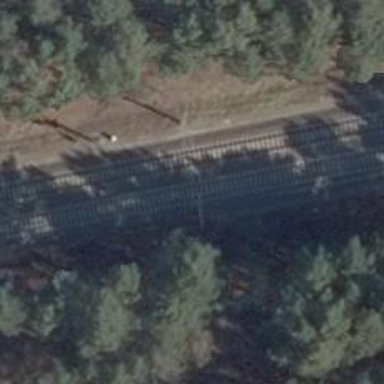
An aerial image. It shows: Railway milestone with catenary mast.